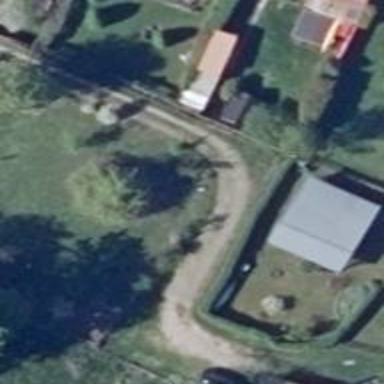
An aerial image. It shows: Driveway.